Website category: book
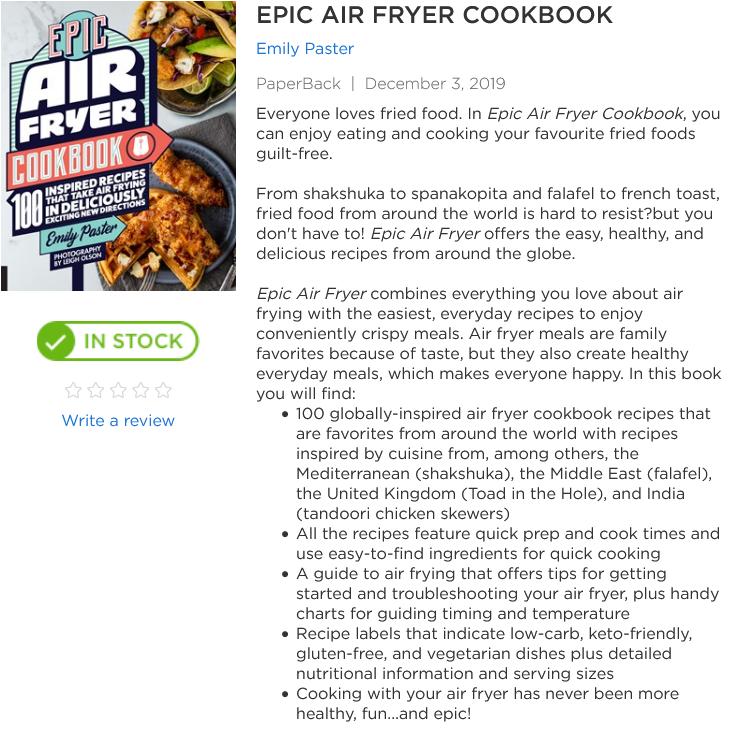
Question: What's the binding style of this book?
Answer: PaperBack

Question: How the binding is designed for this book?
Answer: PaperBack

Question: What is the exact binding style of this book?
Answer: PaperBack

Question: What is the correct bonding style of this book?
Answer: PaperBack

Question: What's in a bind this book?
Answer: PaperBack

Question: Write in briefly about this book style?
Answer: PaperBack

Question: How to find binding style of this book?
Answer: PaperBack

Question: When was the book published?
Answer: December 3, 2019

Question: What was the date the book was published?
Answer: December 3, 2019

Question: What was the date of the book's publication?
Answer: December 3, 2019

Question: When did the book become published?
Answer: December 3, 2019

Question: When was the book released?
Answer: December 3, 2019

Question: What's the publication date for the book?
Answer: December 3, 2019